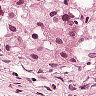
Metastatic tissue present: yes